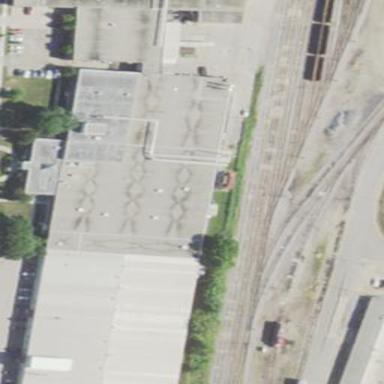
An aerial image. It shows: Industrial building with works on site.